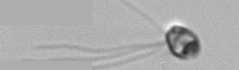
Label: flagellate_morphotype1